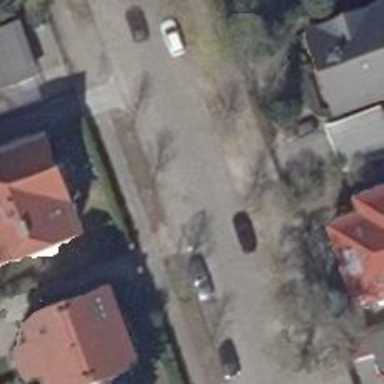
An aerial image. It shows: Residential road with separate sidewalks on both sides.